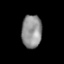
Tissue: lung
Cell type: Others
Senescence score: 0.2401
Nuclear area (px): 651
Mean DAPI intensity: 143.877